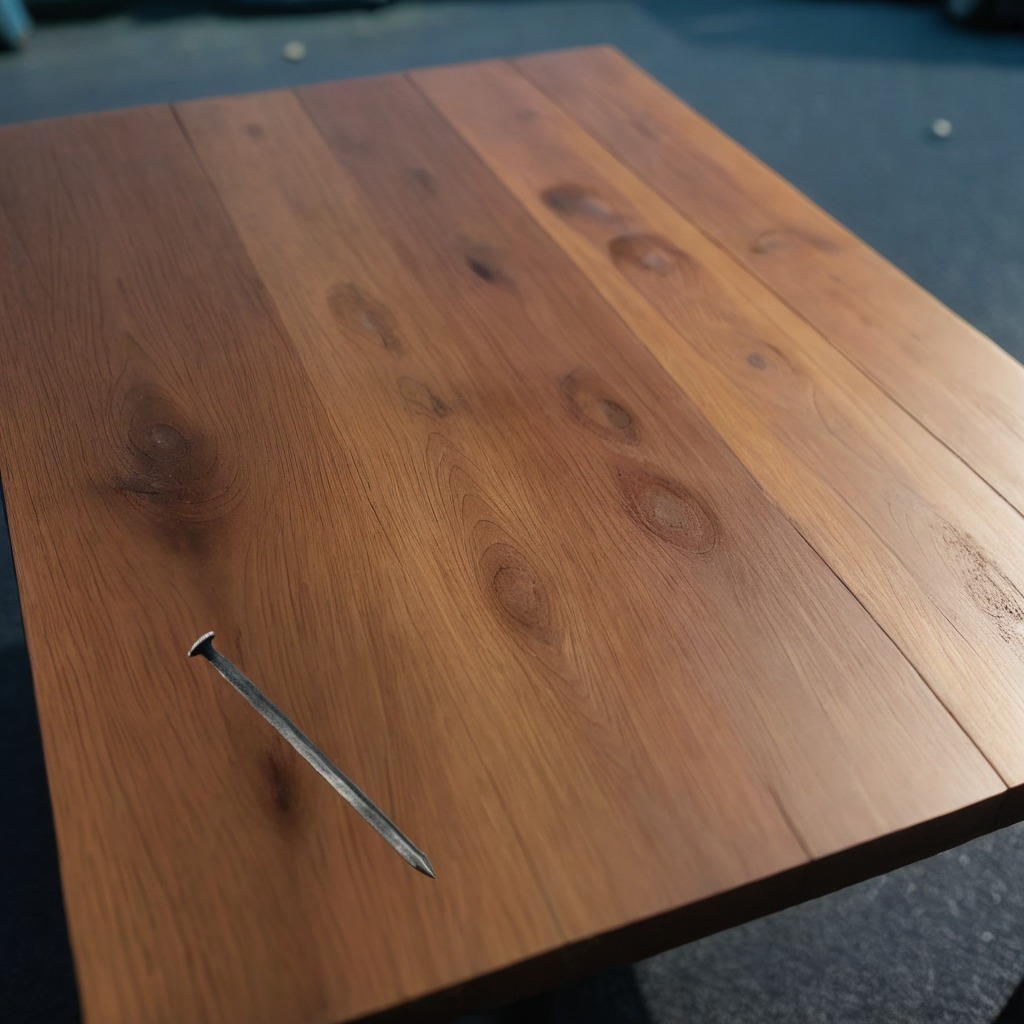
A nail is lying on a table in a small garage at twilight.